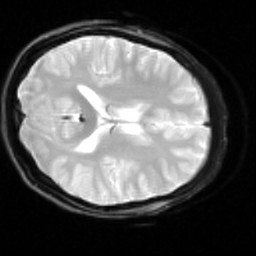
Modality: inplaneT2
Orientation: axial
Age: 20
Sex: female